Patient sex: F
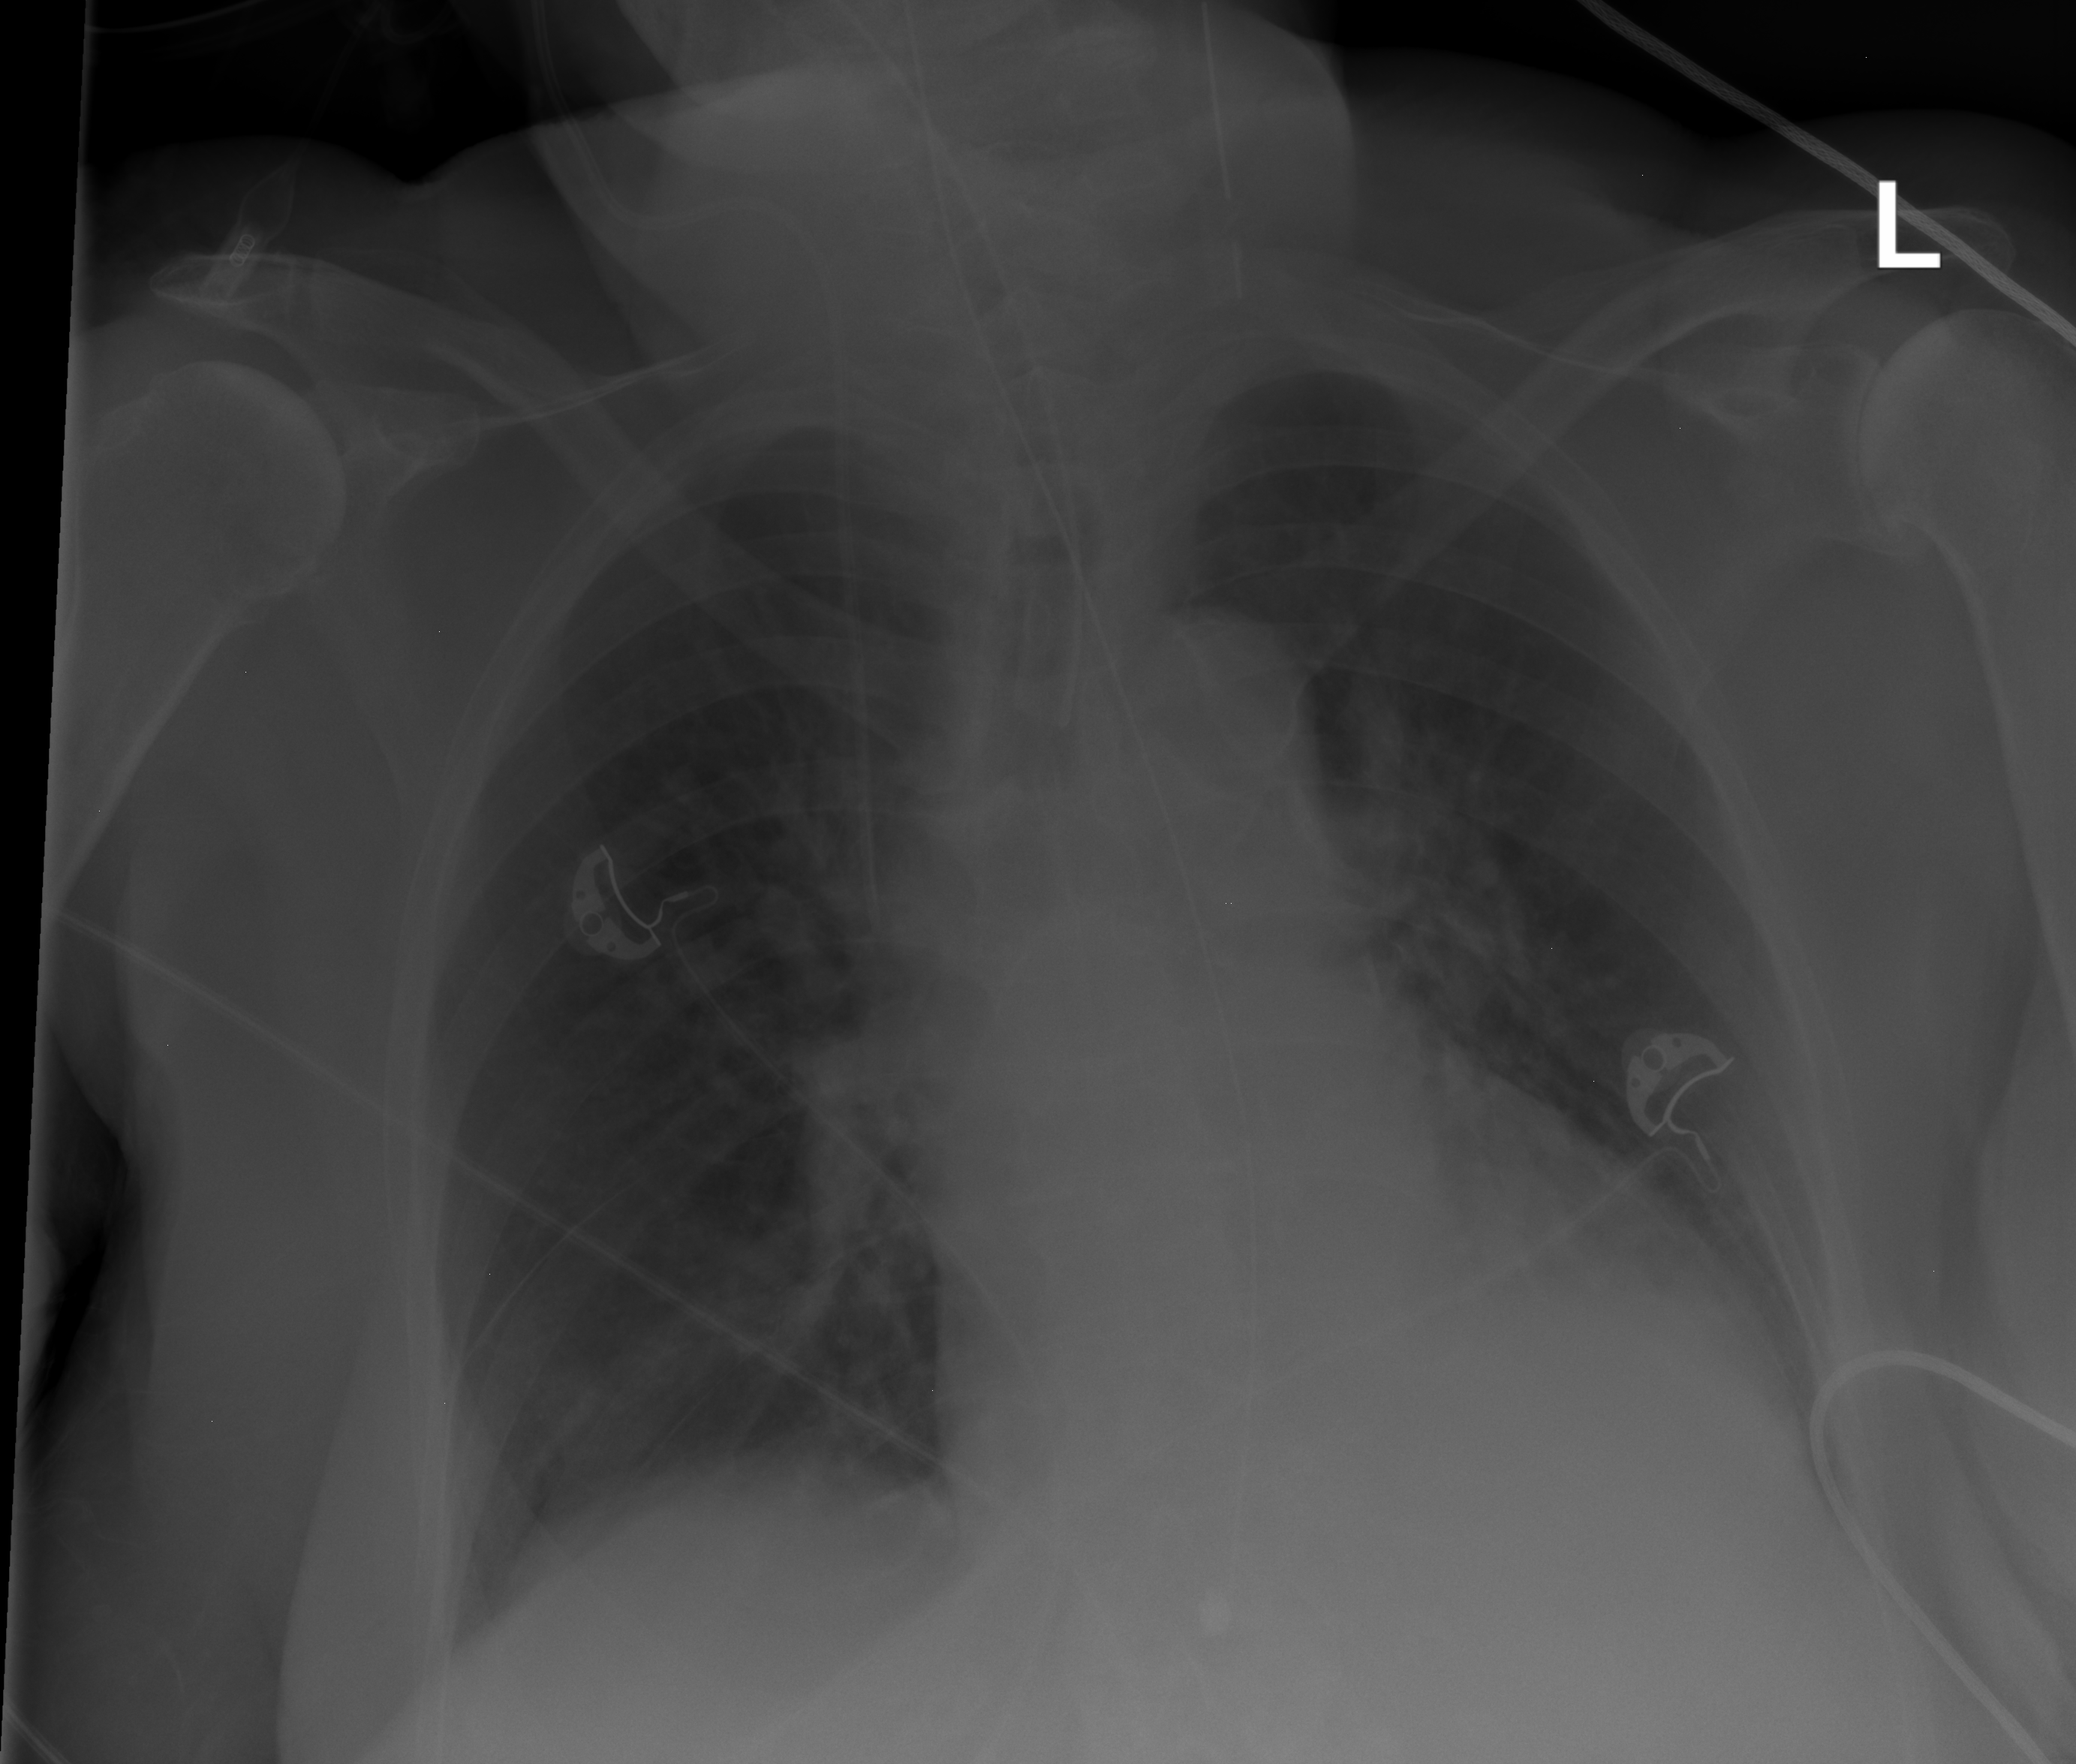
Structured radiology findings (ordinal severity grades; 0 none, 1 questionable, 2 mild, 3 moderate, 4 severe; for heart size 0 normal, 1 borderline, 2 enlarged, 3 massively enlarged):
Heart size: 1
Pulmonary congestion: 2
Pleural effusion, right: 0
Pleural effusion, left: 2
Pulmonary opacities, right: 0
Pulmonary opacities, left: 0
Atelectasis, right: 0
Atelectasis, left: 0